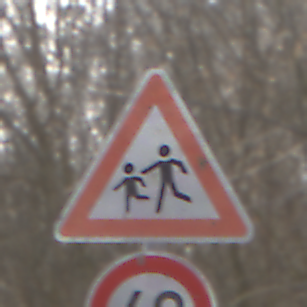
Verkehrszeichen: KinderRechts
Zusatzzeichen unten: Geschwindigkeit60
Umgebung: Outdoor, Nature
Tageszeit: MorningAfternoon
Wetter: Clear
Licht: Natural
Jahreszeit: Winter
Kontrast: HighContrast